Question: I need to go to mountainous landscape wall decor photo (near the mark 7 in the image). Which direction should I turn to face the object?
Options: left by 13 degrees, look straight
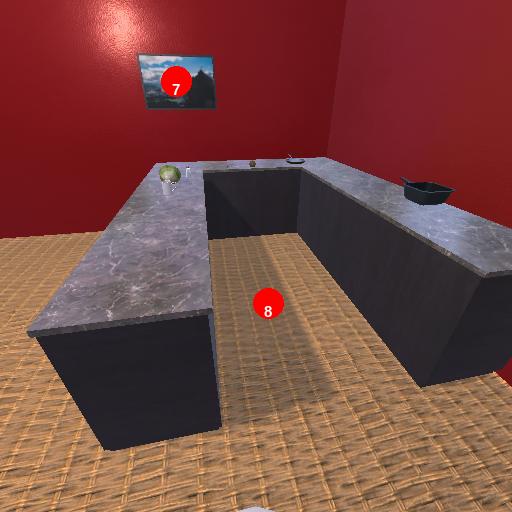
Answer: left by 13 degrees